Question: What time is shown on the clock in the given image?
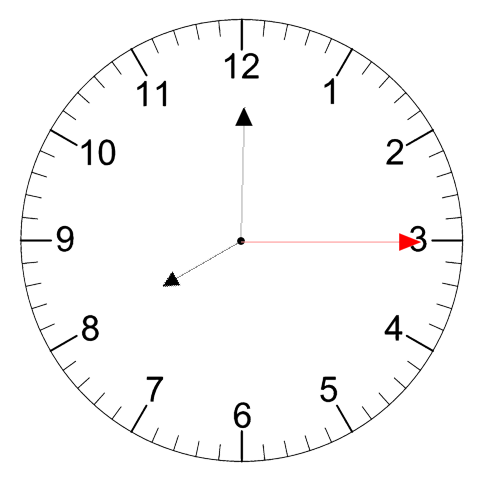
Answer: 08:00:15